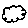
Label: cloud